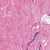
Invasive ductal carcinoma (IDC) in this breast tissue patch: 0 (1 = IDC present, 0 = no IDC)